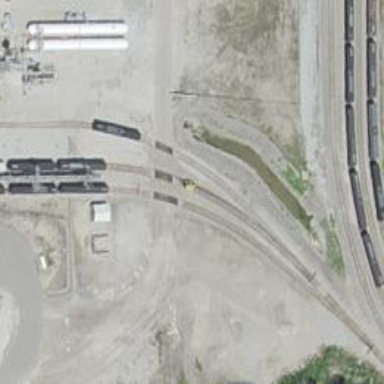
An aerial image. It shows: Railway spur service.